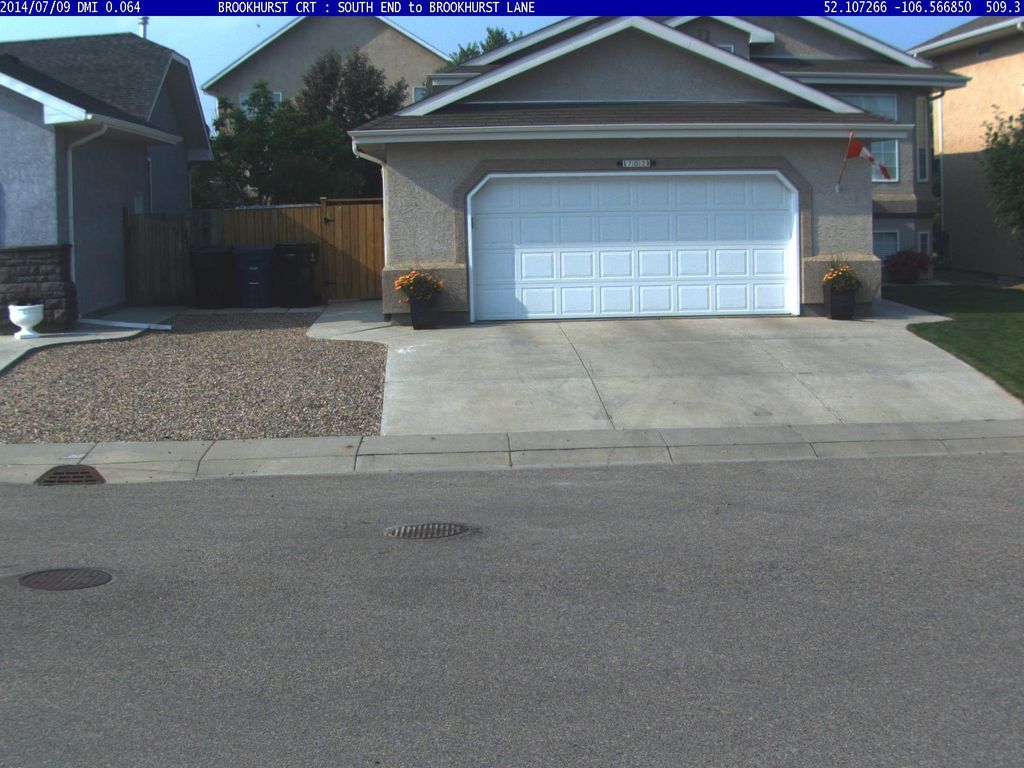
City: saskatoon